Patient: sex M, age 60
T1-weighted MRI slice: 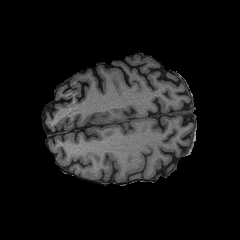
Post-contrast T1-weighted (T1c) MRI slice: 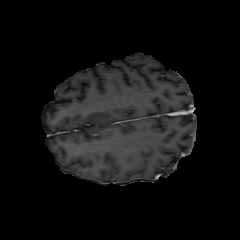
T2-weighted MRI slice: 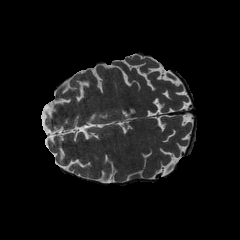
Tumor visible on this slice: no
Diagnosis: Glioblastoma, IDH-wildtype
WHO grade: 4